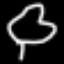
Label: leaf